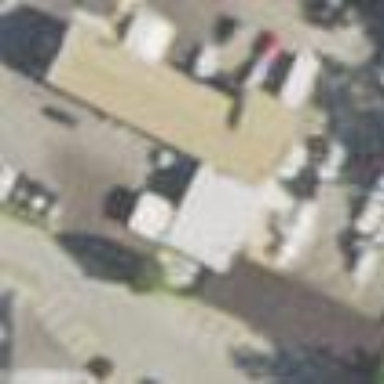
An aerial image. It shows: Commercial building.